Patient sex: M
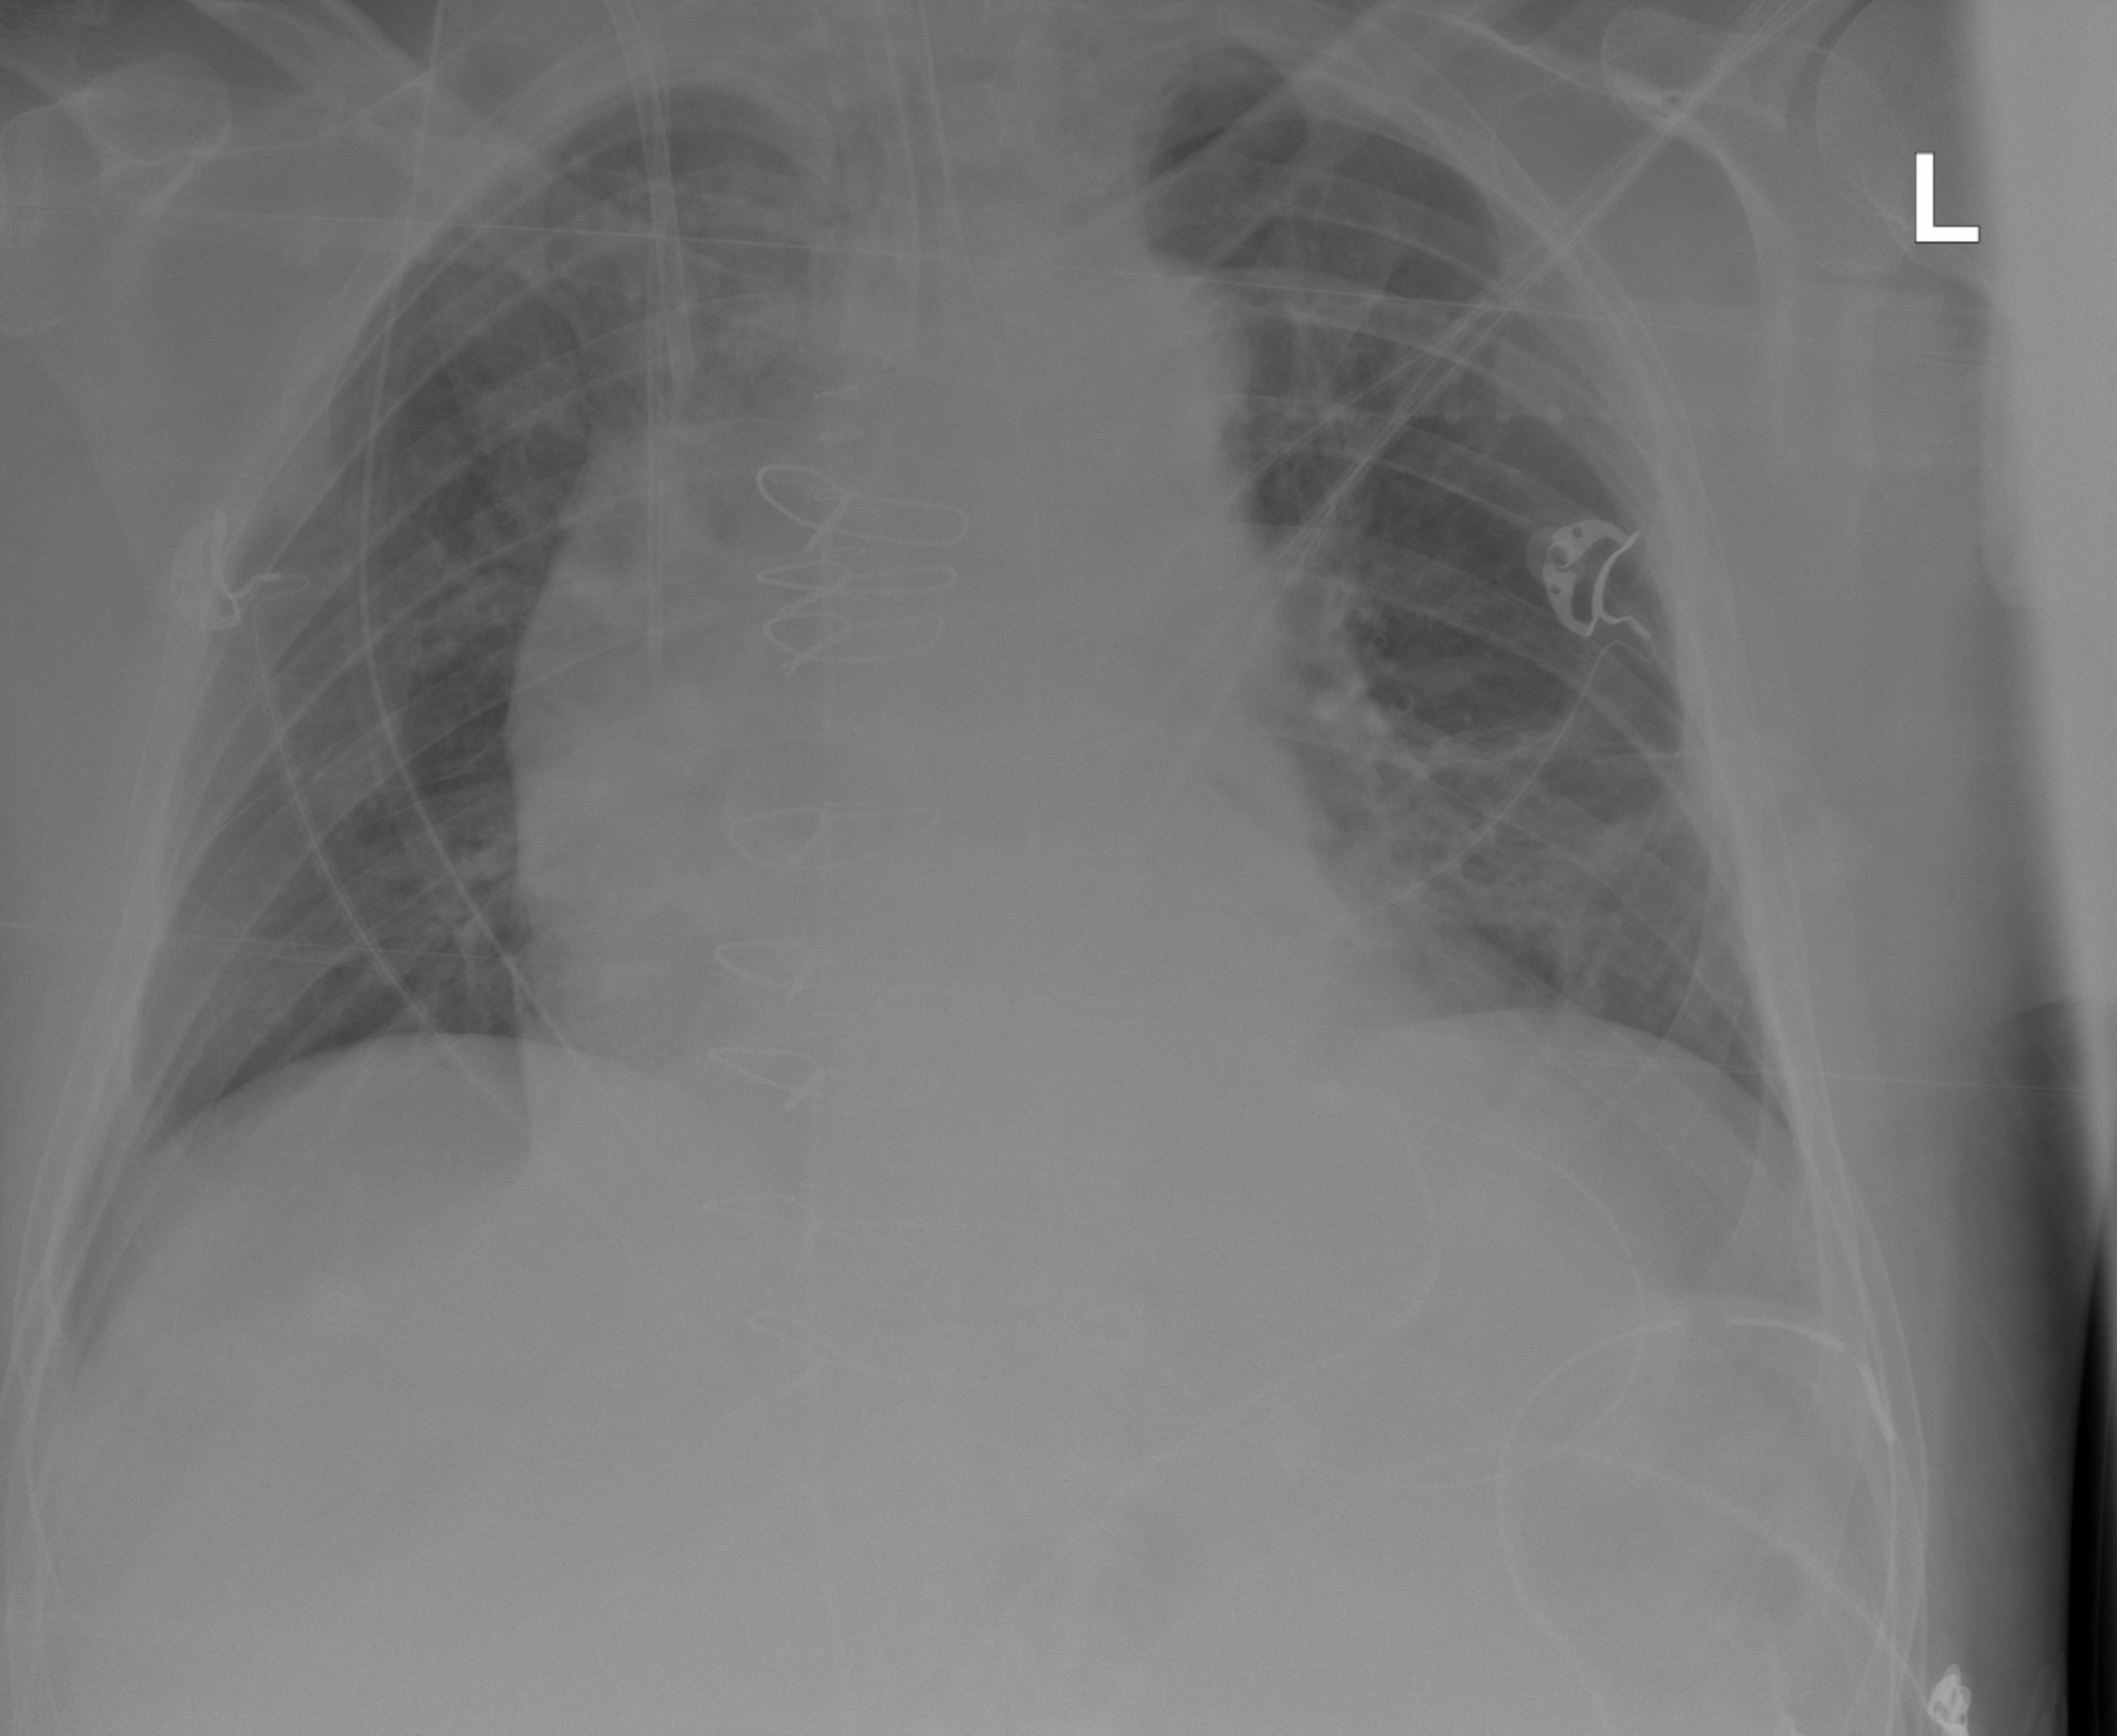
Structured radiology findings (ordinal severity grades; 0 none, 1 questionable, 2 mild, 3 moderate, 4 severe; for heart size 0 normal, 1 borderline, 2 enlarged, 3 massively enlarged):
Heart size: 2
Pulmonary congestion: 0
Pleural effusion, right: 0
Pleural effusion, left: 0
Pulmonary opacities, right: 0
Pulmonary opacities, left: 2
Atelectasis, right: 0
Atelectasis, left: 2